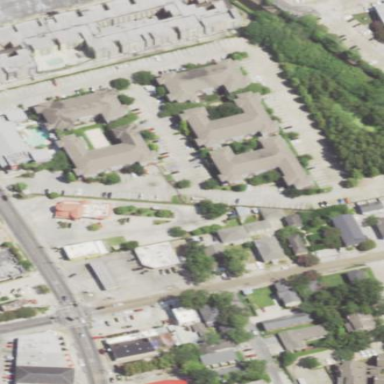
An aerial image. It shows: Residential area with apartments.